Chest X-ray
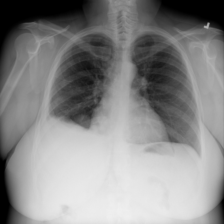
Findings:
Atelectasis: negative
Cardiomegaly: negative
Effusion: positive
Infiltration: negative
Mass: negative
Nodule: positive
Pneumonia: negative
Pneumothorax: negative
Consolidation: negative
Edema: negative
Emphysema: negative
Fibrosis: negative
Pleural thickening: negative
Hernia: negative